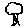
Label: tree